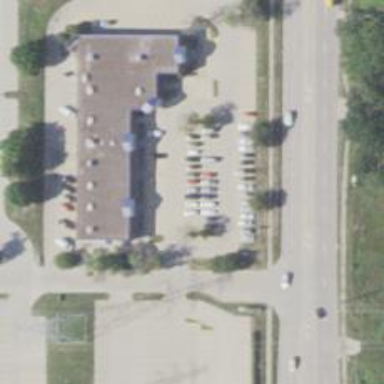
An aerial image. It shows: Car rental facility.